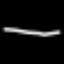
Label: line